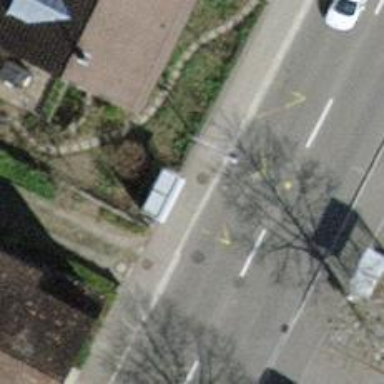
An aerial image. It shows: Bus stop with platform for public transport.